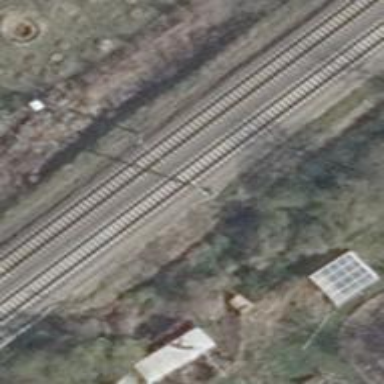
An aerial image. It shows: Railway milestone with catenary mast.